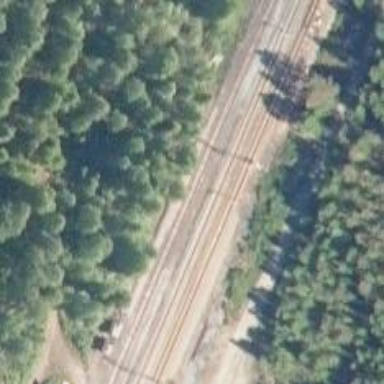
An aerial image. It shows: Railway signal.